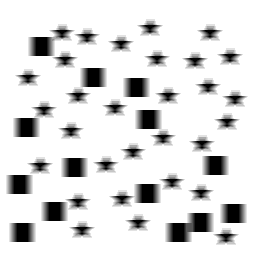
Squares: 14
Triangles: 0
Stars: 30
Total shapes: 44